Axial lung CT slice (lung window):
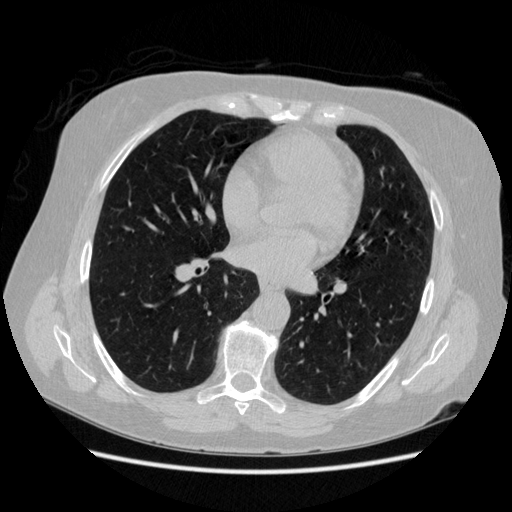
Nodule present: no